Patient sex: M
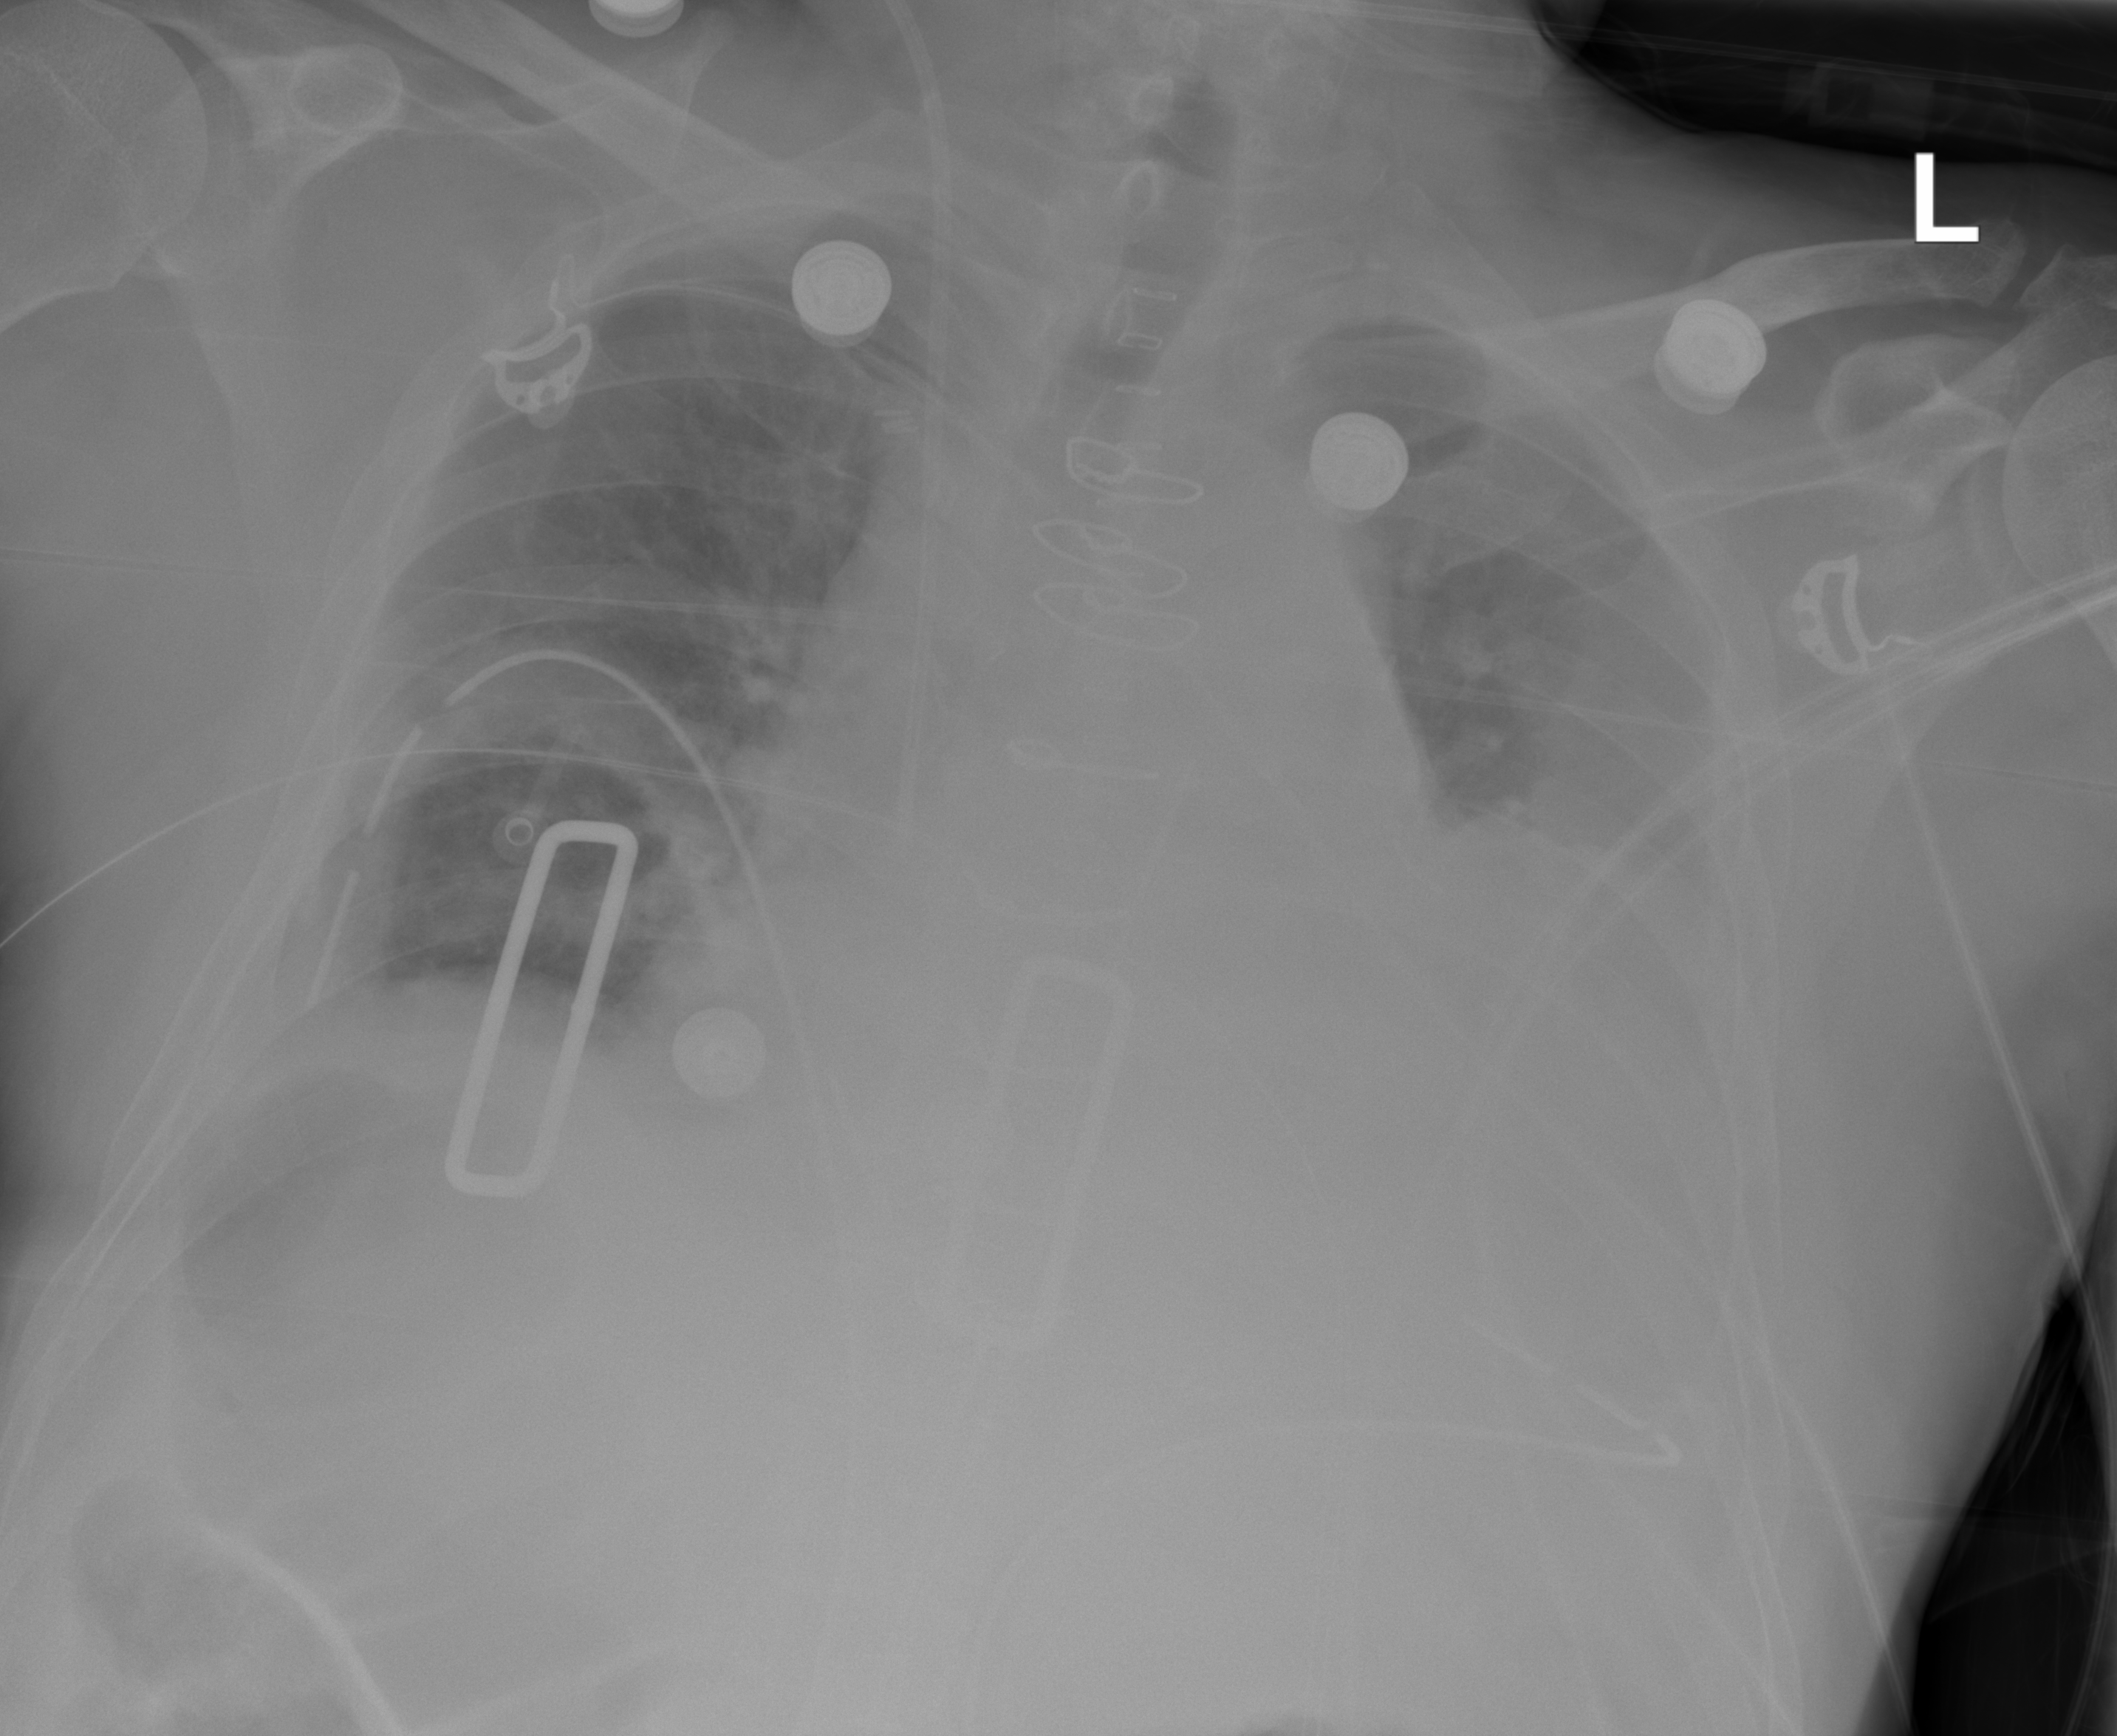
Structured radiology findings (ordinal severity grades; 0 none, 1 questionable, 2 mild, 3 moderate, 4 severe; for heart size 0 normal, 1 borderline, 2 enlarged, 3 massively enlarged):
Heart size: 3
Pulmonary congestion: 0
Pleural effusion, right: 2
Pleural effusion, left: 3
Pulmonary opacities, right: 0
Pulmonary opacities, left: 0
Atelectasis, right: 2
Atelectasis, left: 2